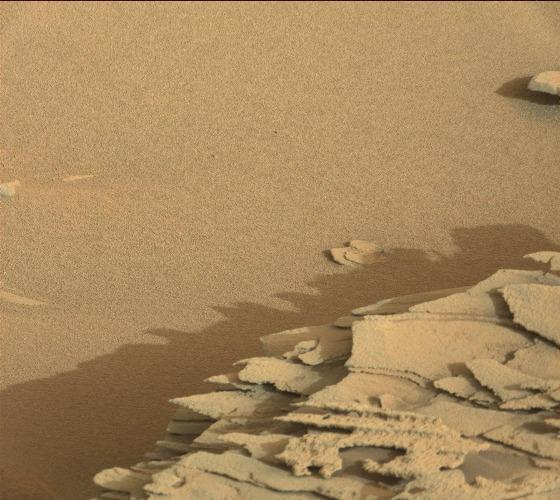
Terrain classes present: Bedrock, Gravel / Sand / Soil, Shadow